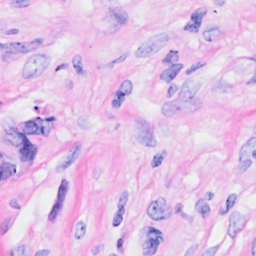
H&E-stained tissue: Breast